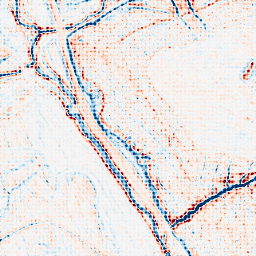
Category: edge_preserving
Decomposition family: bilateral
Decomposition parameters: d: 9
sigma_color: 25
sigma_space: 150
Upsampling method: sinc_blackman
Upsampling parameters: scale: 8
kernel_size: 8
Upsampling scale: 8